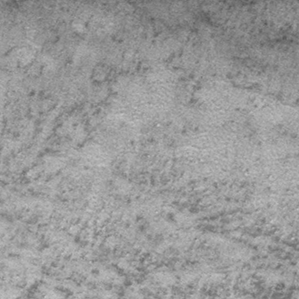
Label: frost